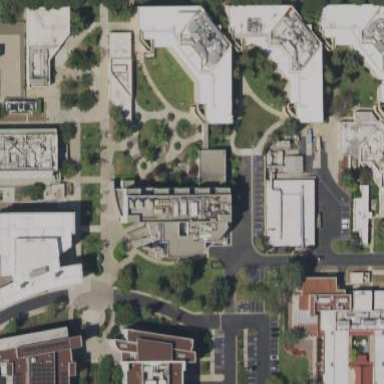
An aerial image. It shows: University building.